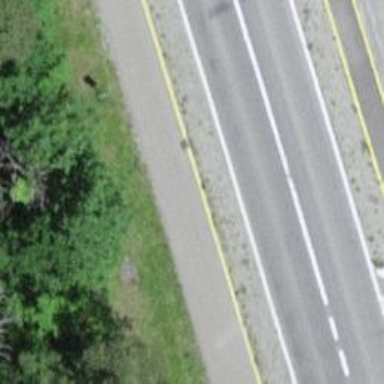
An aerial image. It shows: Asphalt cycleway track.